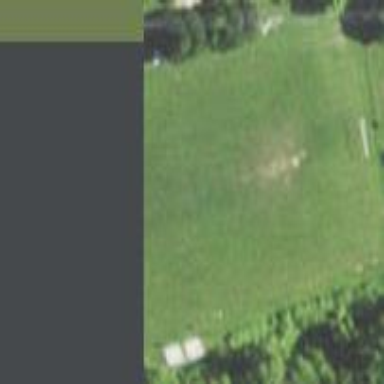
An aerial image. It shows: Soccer pitch for leisureland activities.